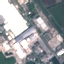
Land use / land cover: Industrial